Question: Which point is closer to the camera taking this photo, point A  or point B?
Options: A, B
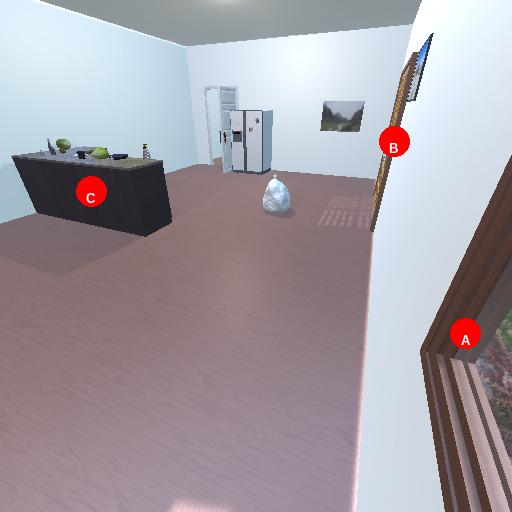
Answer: A